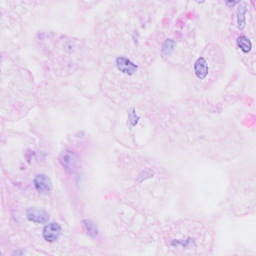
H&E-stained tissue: Breast